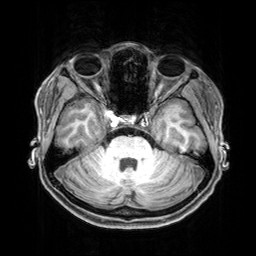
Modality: T1w
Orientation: coronal
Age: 21
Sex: female